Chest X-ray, PA view. Patient: 36 years old, sex M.
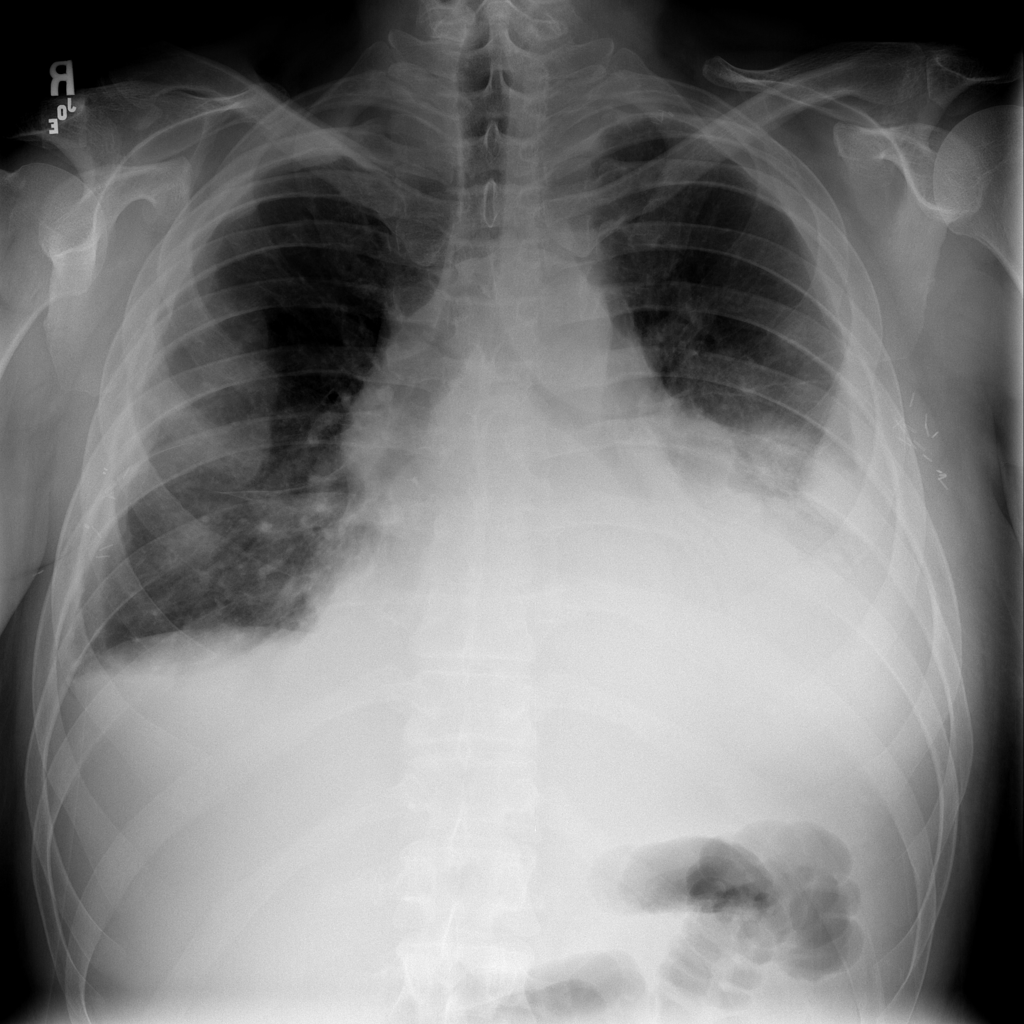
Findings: Atelectasis, Consolidation, Effusion, Mass